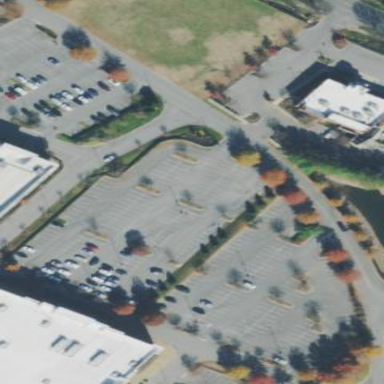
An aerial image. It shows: Parking area.